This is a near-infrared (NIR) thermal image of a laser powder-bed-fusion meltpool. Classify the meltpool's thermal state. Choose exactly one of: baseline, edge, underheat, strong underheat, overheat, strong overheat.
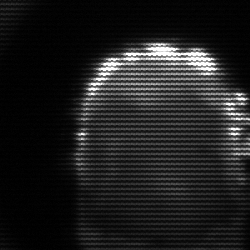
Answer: baseline